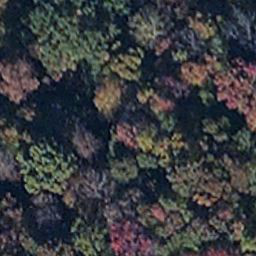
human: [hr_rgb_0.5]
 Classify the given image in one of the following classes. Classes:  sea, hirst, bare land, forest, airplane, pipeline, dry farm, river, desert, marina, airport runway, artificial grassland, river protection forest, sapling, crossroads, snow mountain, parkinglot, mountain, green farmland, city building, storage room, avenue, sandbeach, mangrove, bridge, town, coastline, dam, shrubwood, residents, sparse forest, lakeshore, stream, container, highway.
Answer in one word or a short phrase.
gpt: mangrove